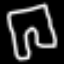
Label: pants